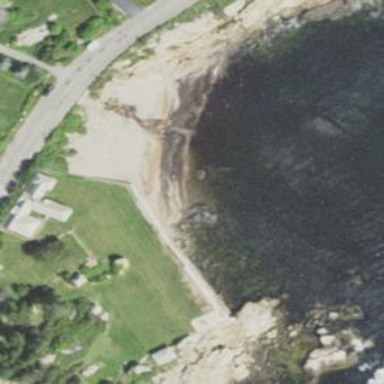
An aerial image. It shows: Sandy beach.